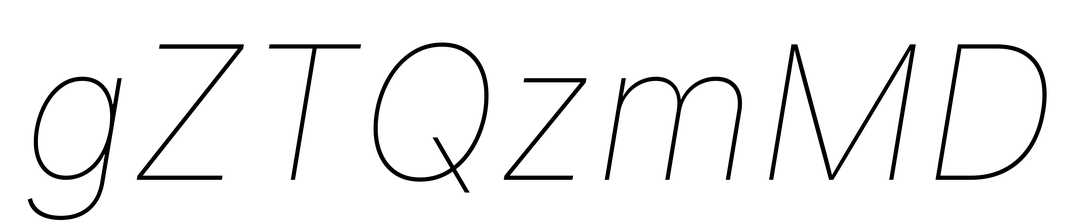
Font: Inter-Italic_Thin_Italic